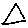
Label: triangle